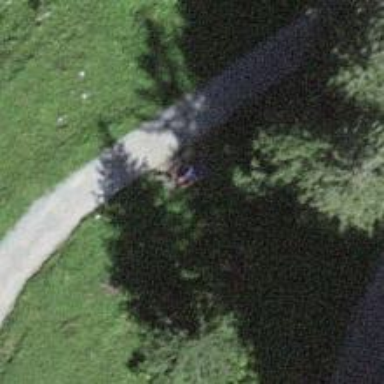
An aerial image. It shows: Red bench.